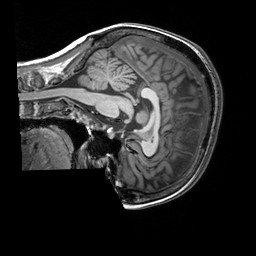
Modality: T1w
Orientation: sagittal
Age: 25
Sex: female
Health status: healthy
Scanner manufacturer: siemens
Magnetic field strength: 3 T
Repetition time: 2.3 s
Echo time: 0.00303 s